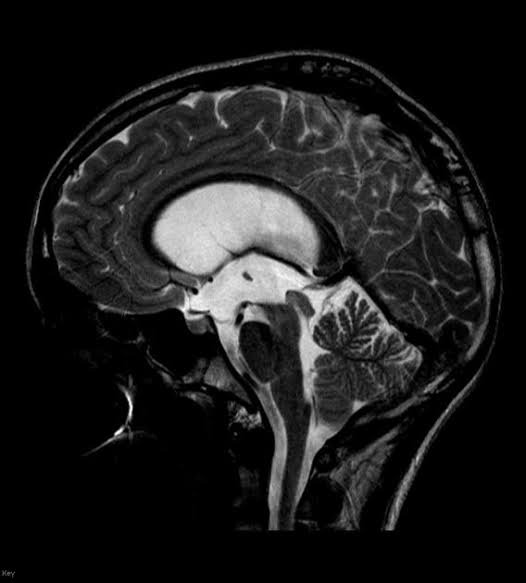
Label: glioma